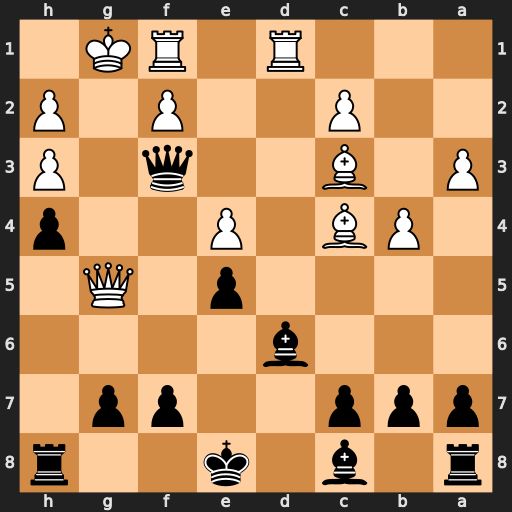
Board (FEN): r1b1k2r/ppp2pp1/3b4/4p1Q1/1PB1P2p/P1B2q1P/2P2P1P/3R1RK1
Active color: b
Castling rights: kq
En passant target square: -
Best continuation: Qxc3